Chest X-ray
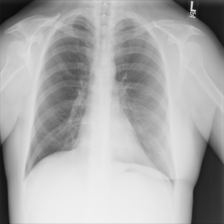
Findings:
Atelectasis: negative
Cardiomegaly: negative
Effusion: negative
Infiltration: negative
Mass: negative
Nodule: negative
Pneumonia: negative
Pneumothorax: negative
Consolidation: negative
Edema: negative
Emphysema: negative
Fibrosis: negative
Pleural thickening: negative
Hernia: negative